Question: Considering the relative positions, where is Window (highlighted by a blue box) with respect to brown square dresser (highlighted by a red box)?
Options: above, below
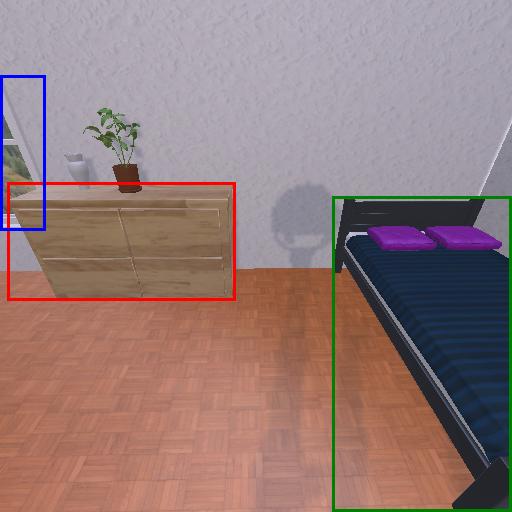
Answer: above